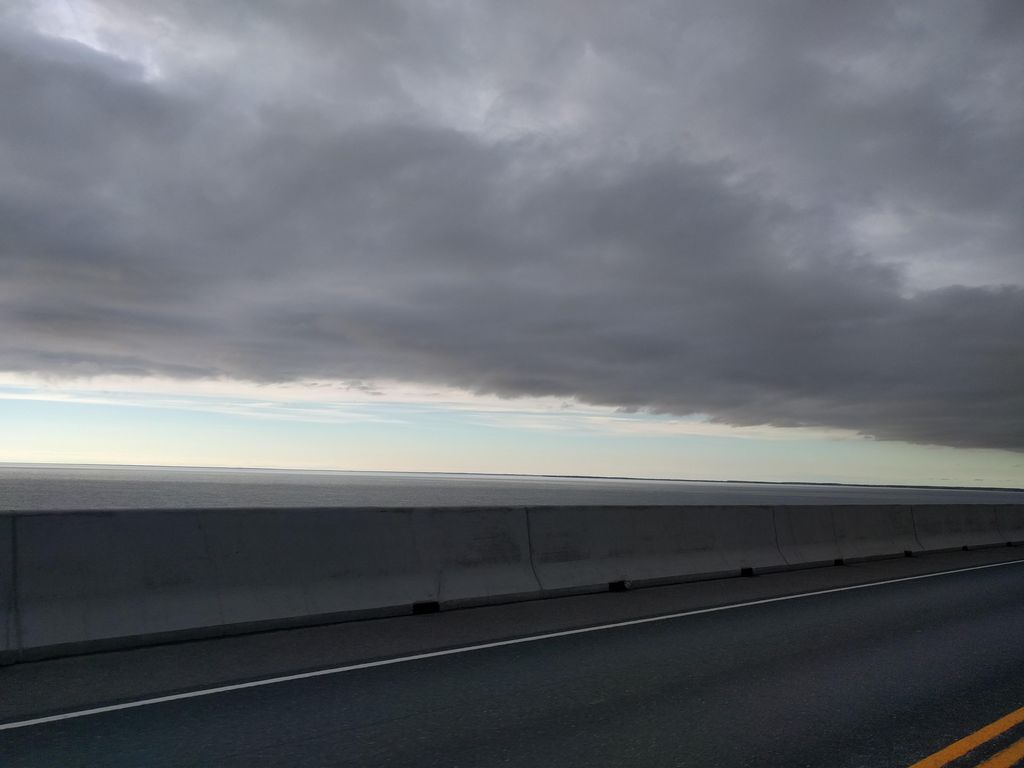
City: charlottetown